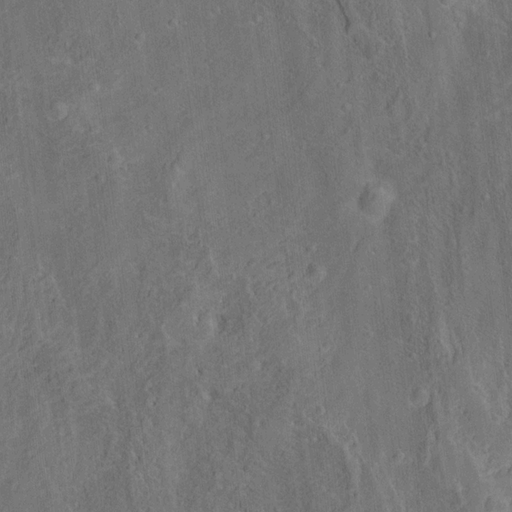
Classes present: Background